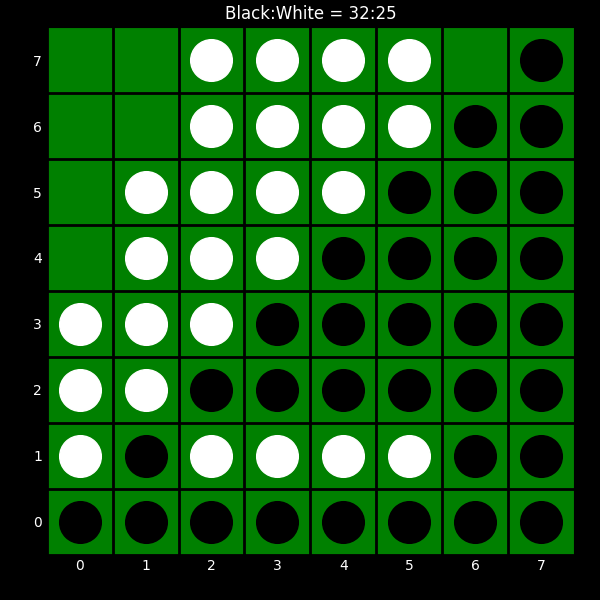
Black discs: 32
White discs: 25